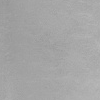
Atmospheric dust classification: dusty